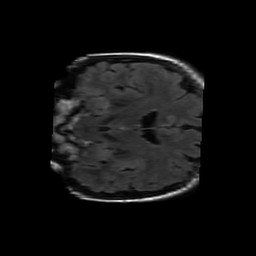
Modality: FLAIR
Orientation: coronal
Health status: ill
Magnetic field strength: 3 T